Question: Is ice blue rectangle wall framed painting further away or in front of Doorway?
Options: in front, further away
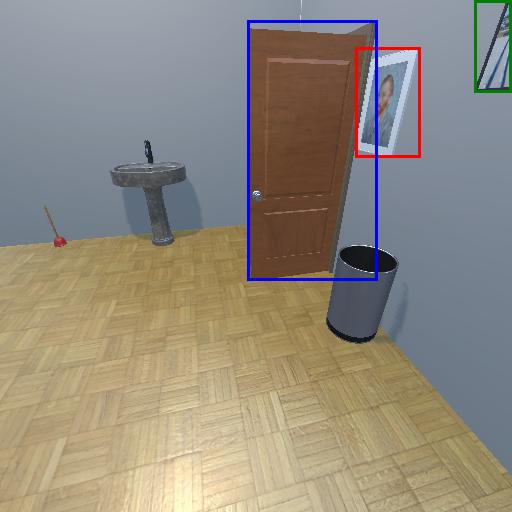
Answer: in front